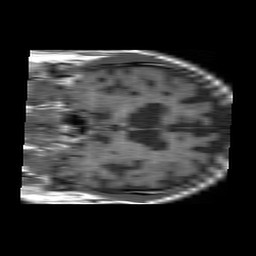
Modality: T1w
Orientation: coronal
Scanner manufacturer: philips
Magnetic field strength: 1.5 T
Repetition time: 0.55 s
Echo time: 0.011 s